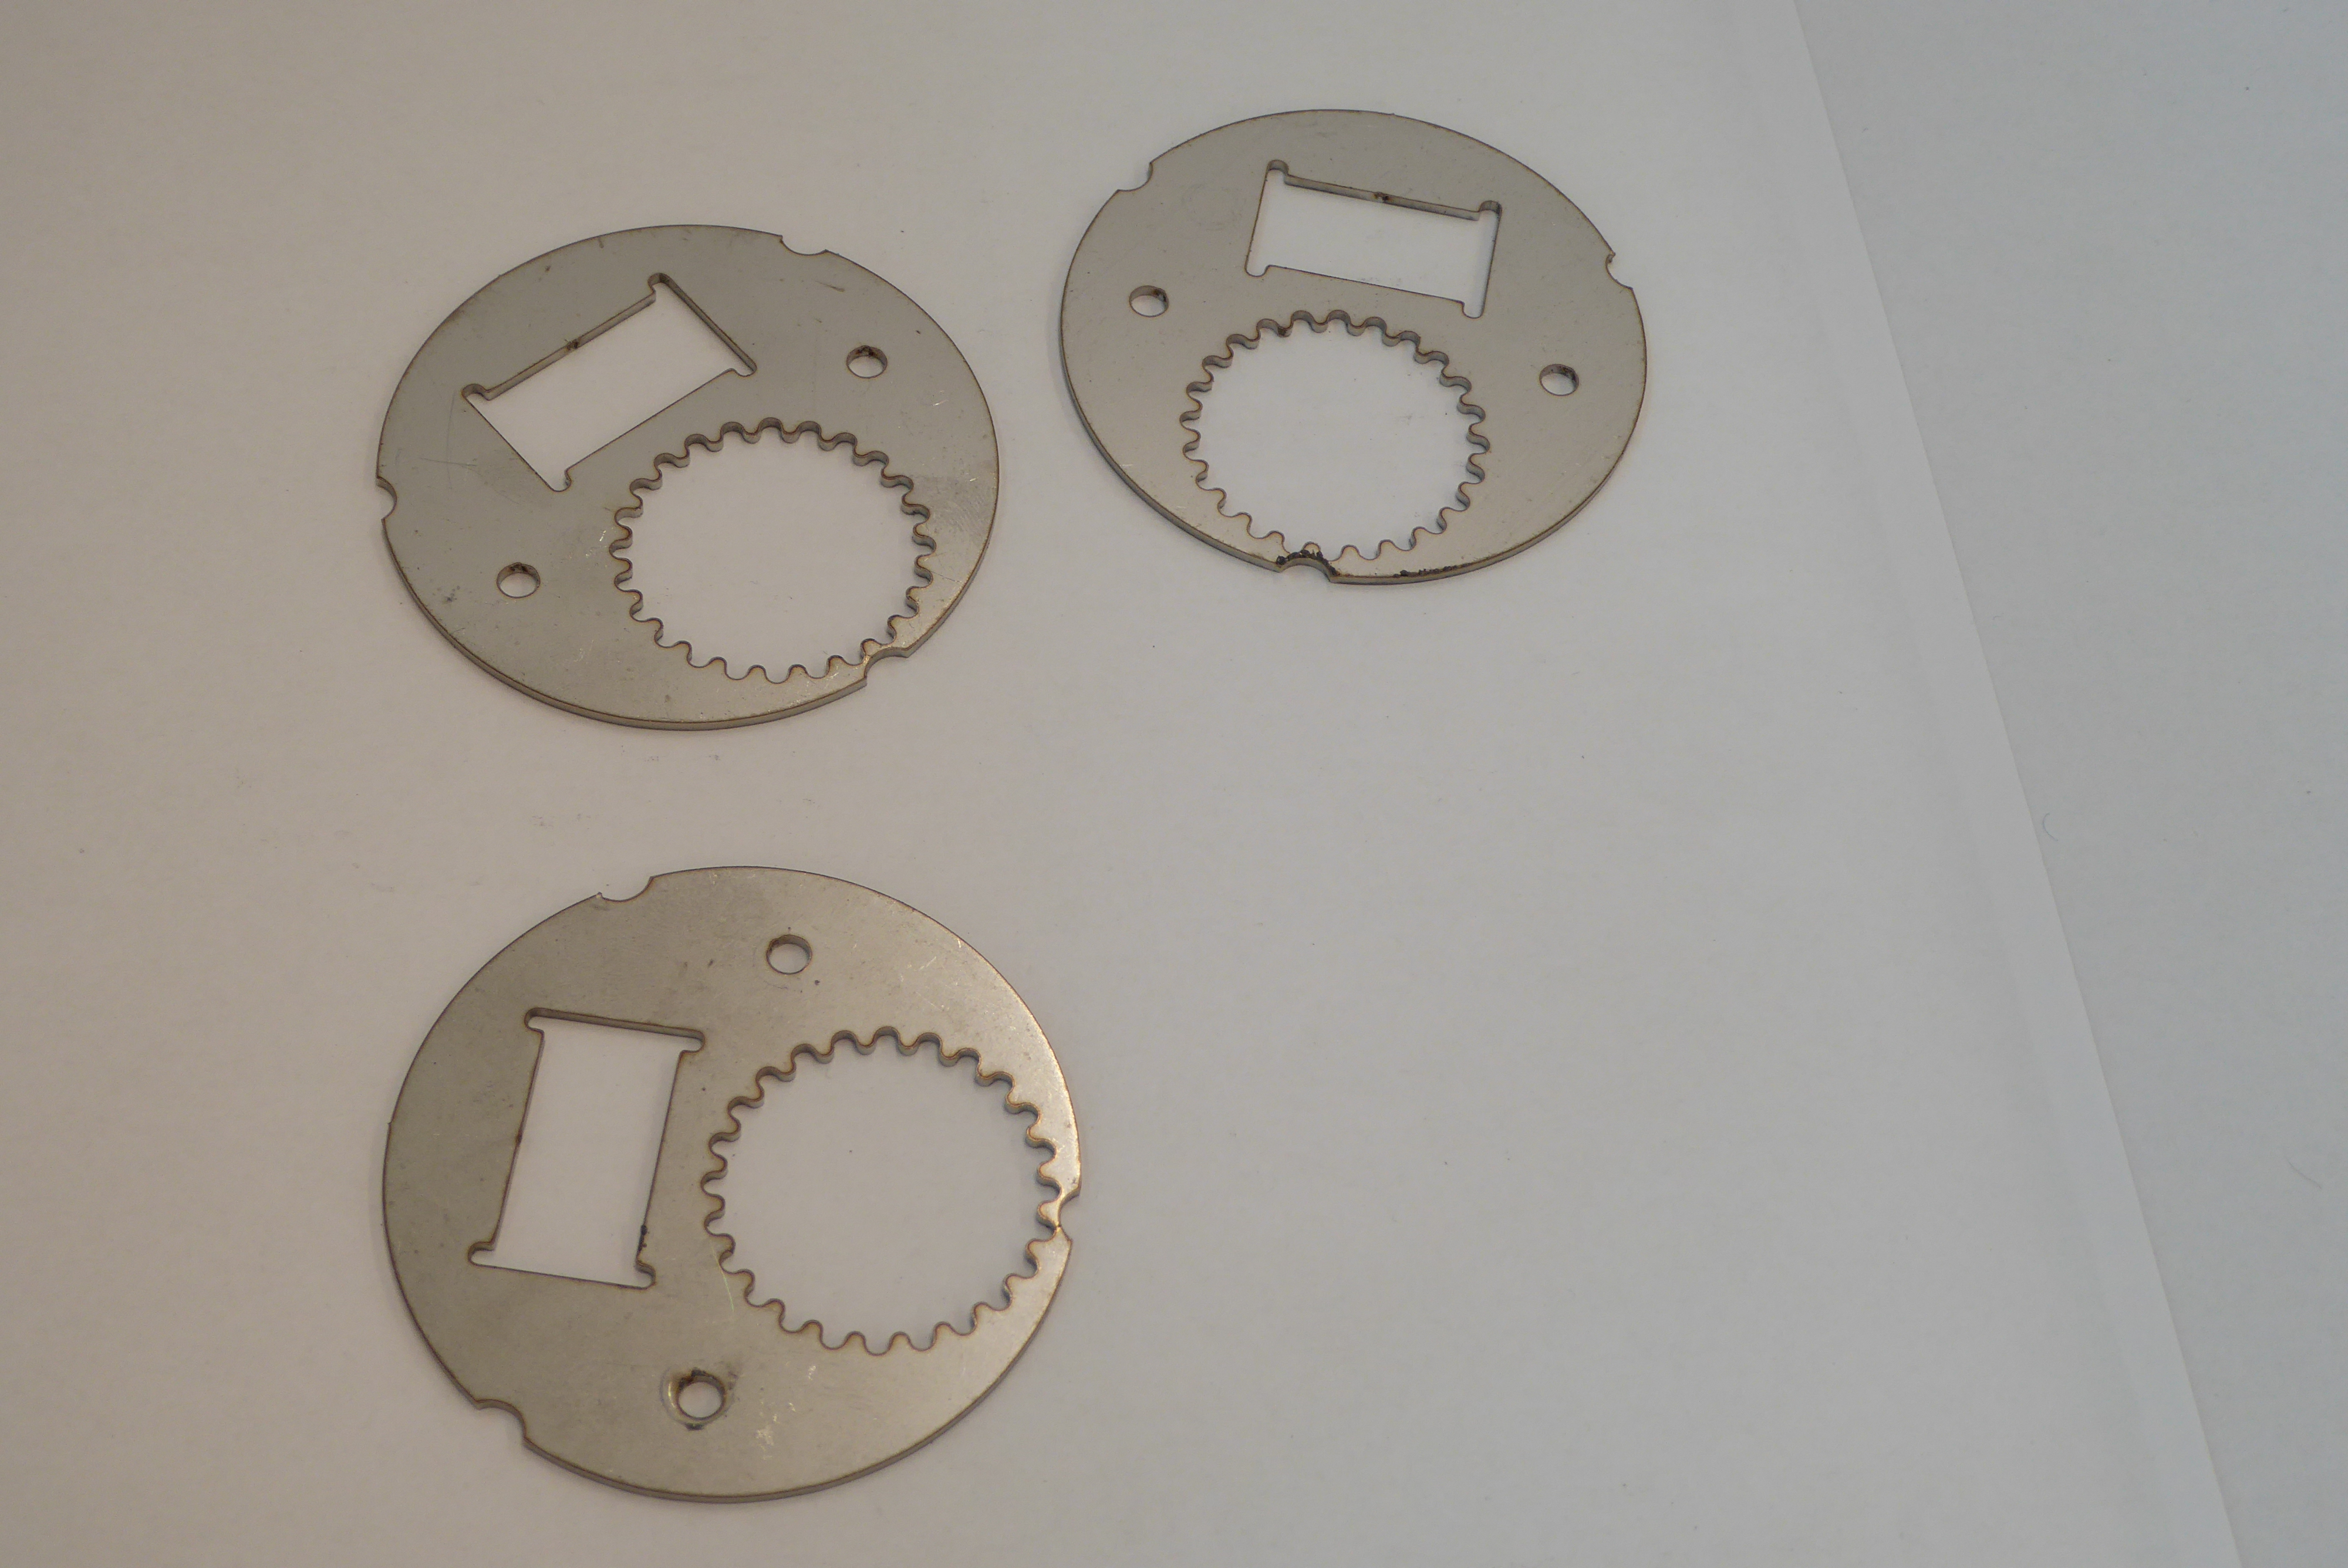
Label: Bottle Opener - Inlay